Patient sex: M
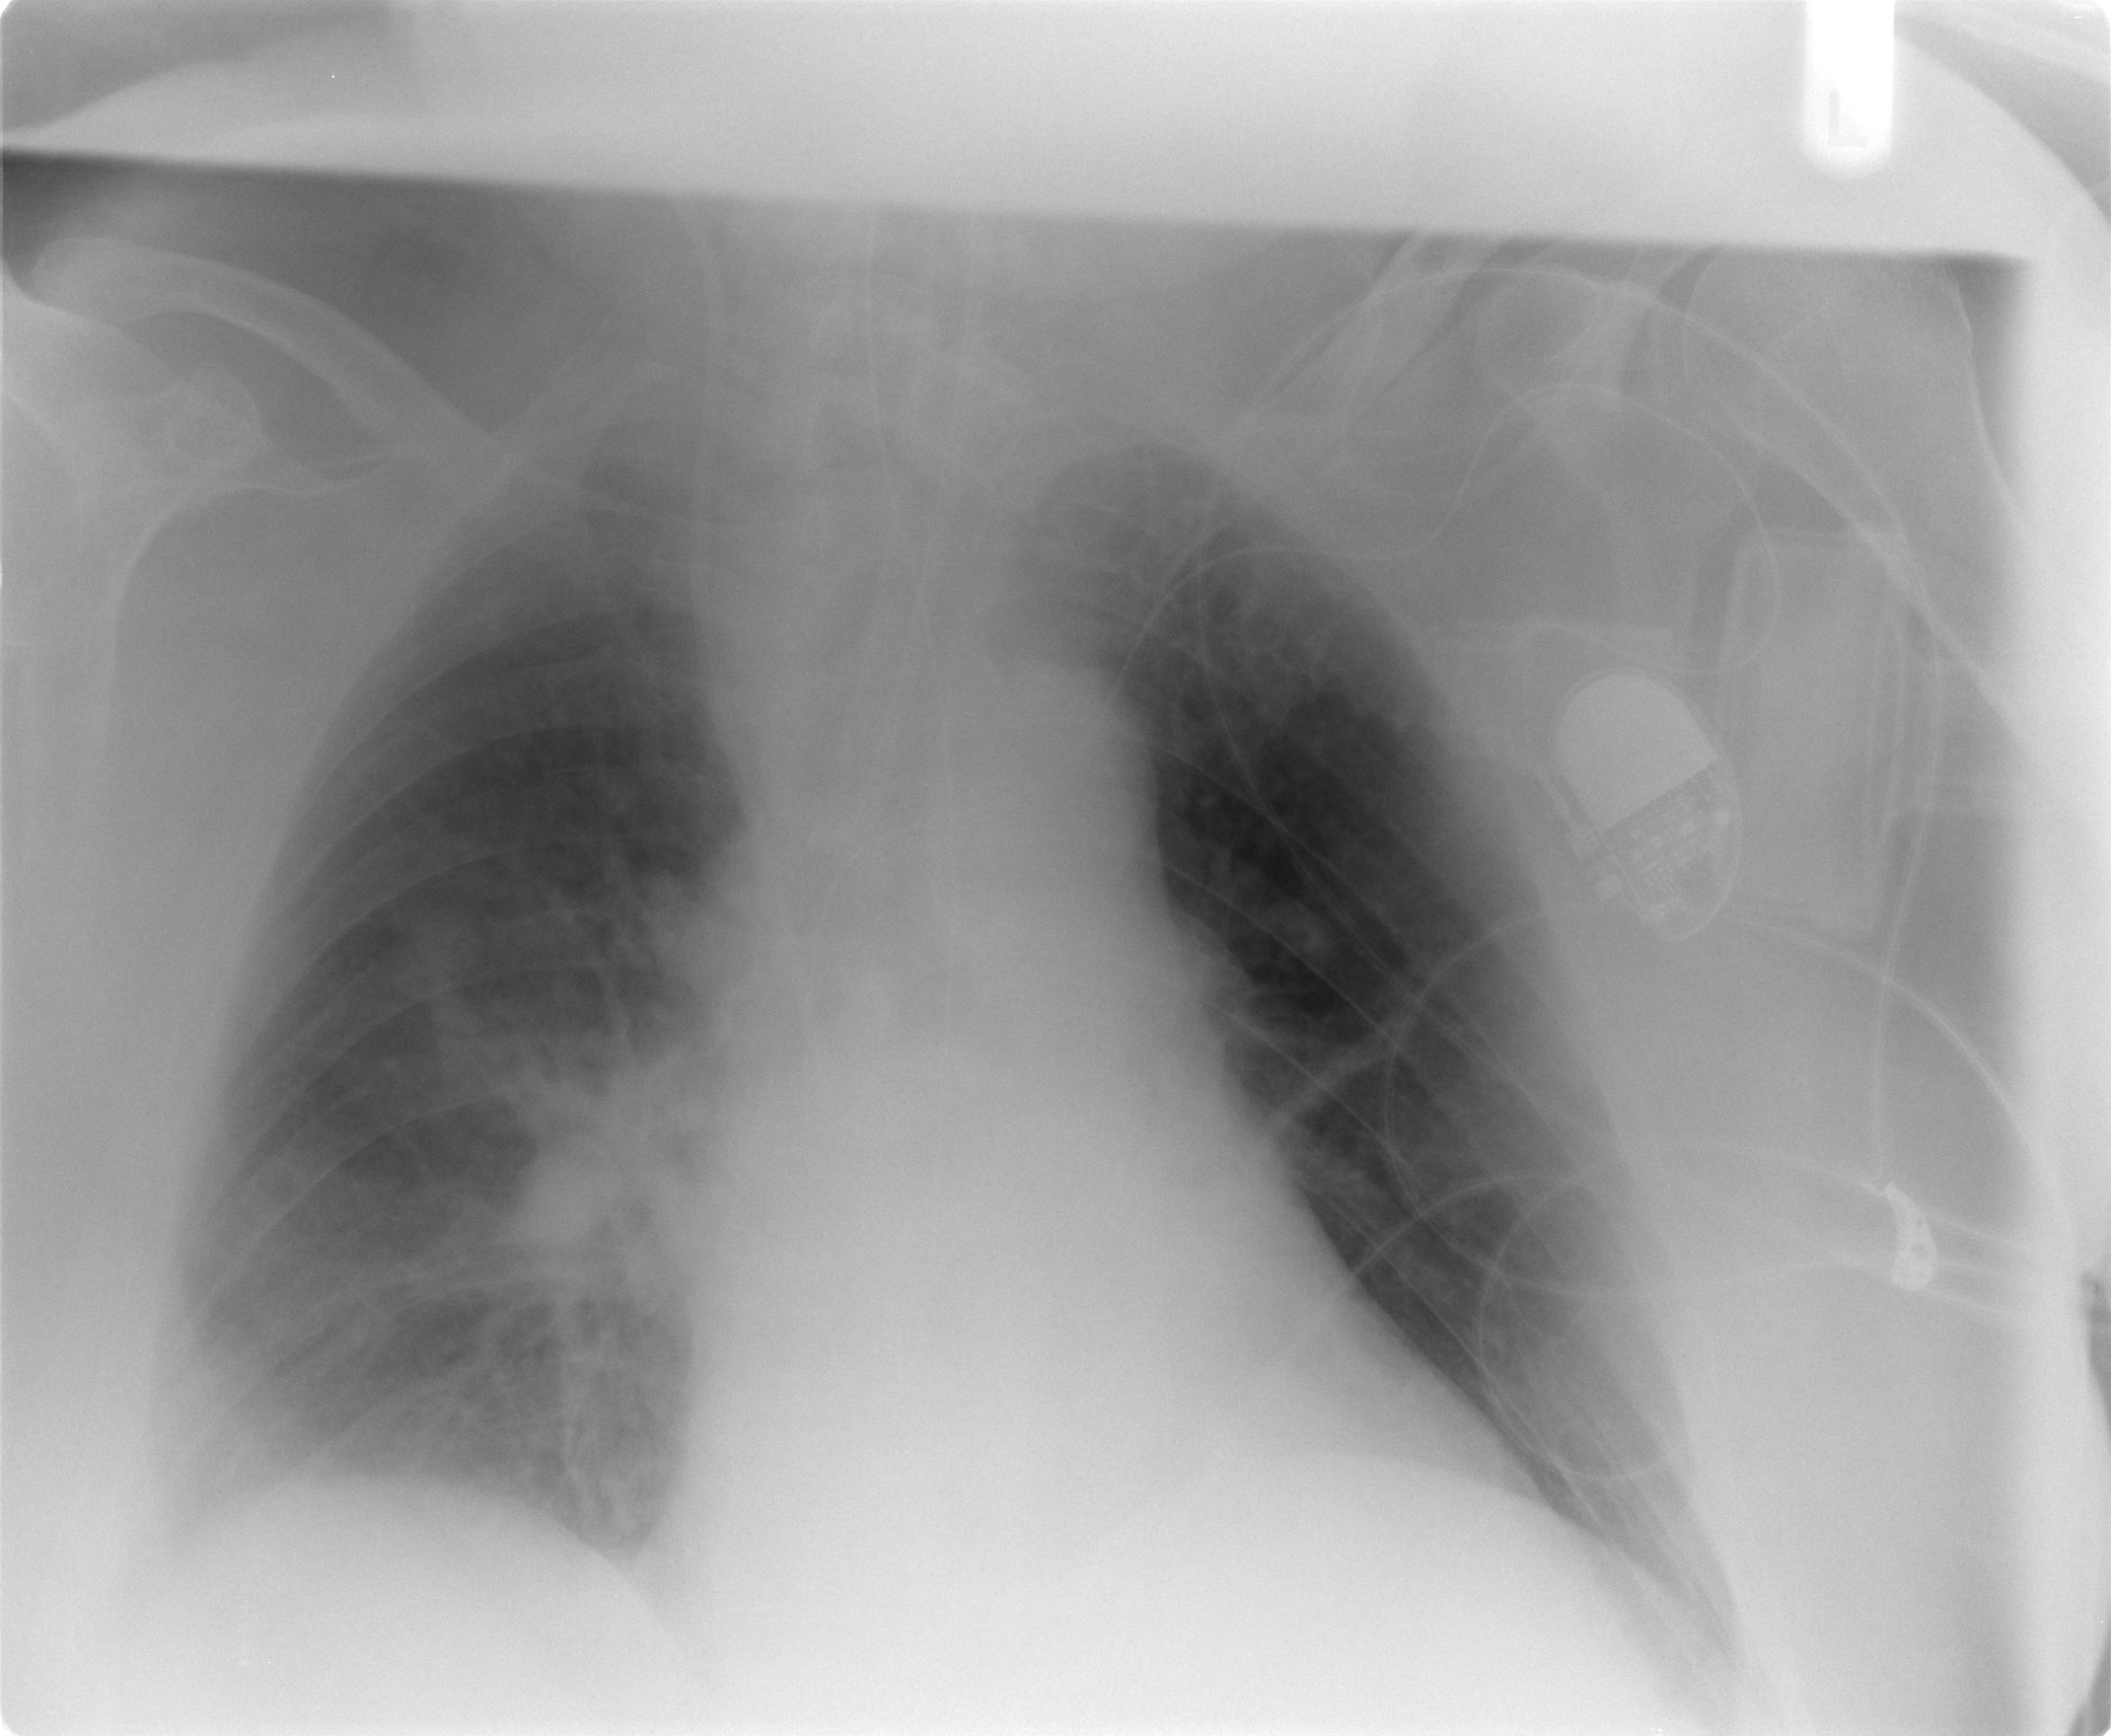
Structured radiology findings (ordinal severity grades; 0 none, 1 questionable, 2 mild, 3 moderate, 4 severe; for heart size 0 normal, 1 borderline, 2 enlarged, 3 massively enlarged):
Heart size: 1
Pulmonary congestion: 2
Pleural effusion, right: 2
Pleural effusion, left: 0
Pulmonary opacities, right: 2
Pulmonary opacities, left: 0
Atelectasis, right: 2
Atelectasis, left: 0